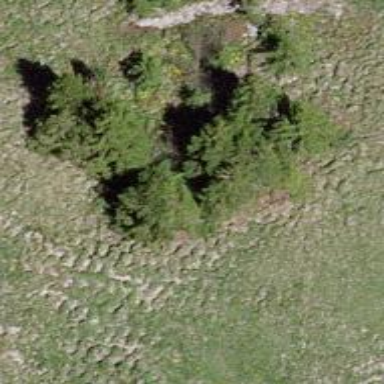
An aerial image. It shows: Needle-leaved tree in its natural environment.